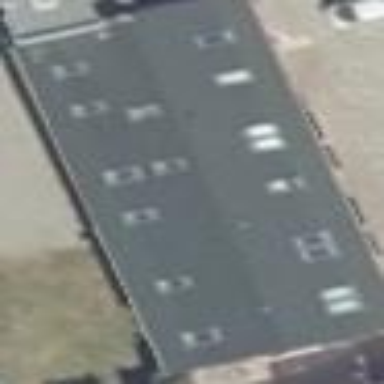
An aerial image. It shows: Building housing car repair shop.